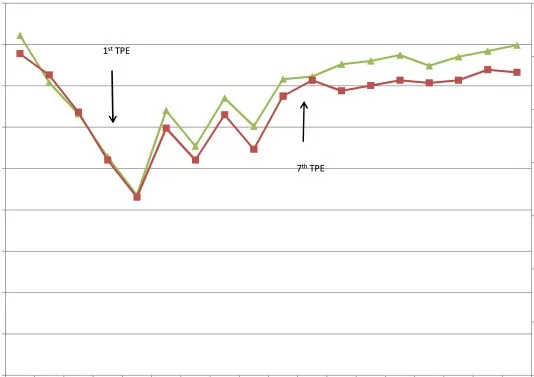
Change in red cell count and hemoglobin during the first 35 days of hospital stay (TPE - therapeutic plasma exchange).
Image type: pathology (masson_trichrome)